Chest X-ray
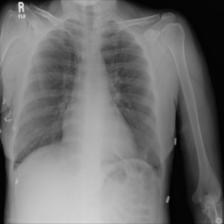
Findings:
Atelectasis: negative
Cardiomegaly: negative
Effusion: negative
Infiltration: negative
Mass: negative
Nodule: negative
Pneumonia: negative
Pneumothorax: negative
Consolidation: negative
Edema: negative
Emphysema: negative
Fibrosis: negative
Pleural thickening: negative
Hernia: negative